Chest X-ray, PA view. Patient: 56 years old, sex F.
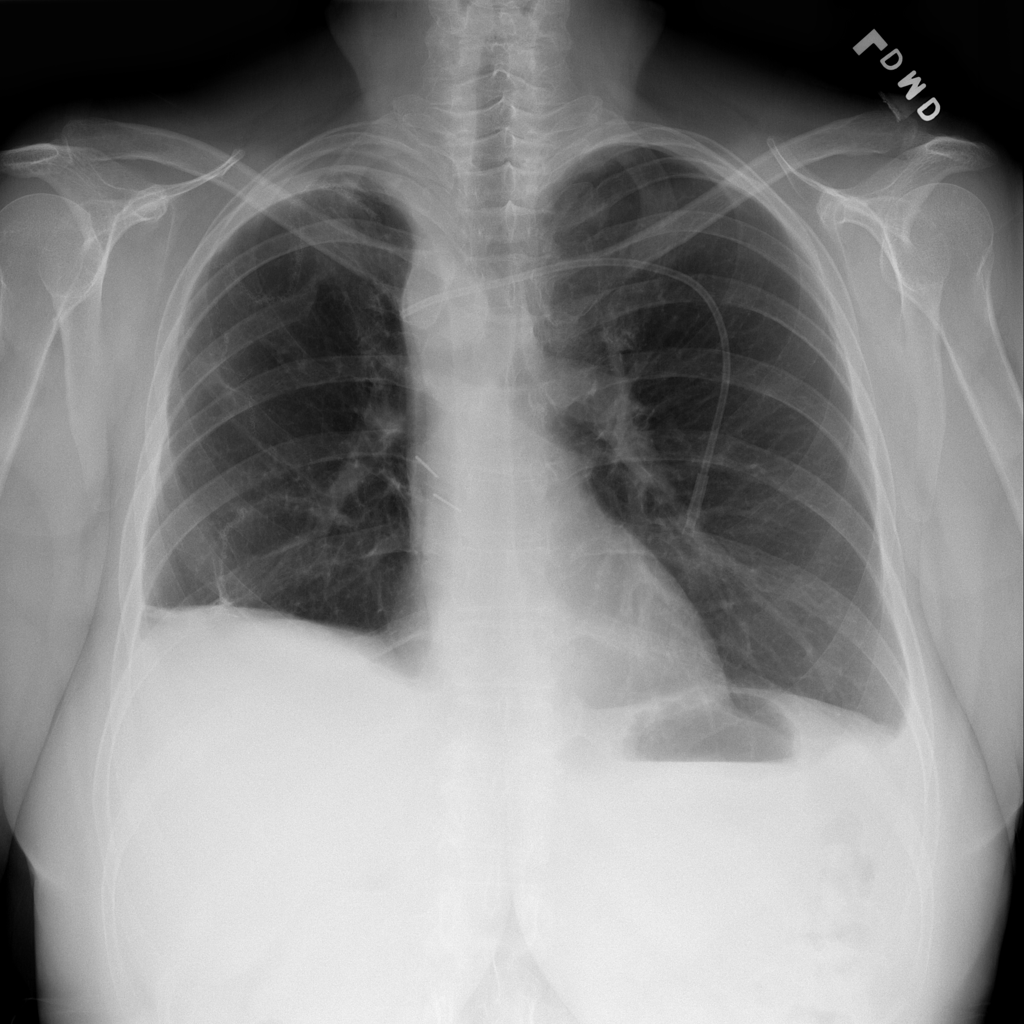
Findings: Effusion, Mass